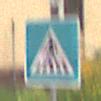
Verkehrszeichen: FussgaengerueberwegRechts
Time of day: MorningAfternoon
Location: Outdoor (Urban)
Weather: Overcast
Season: NotSpecified
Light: Natural